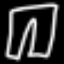
Label: pants